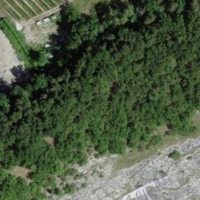
EUNIS habitat code: 24
Species observed at this site:
Cornus sanguinea
Corylus avellana
Prunus mahaleb